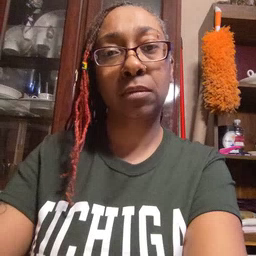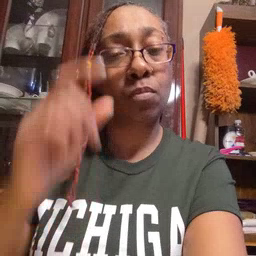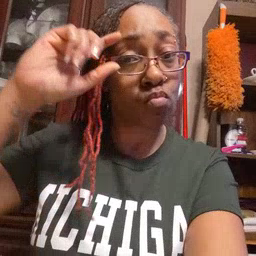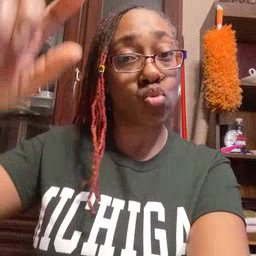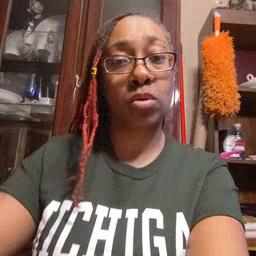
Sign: moon